Aerial crown-view tile of a tropical tree (Barro Colorado Island, Panama), acquired 20250124:
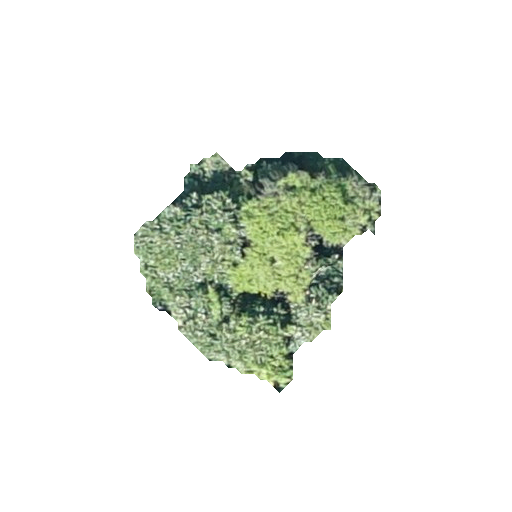
Species: Cordia alliodora
GBIF accepted scientific name: Cordia alliodora
Crown area: 55.571 m²